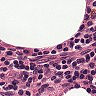
Metastatic tissue present: no